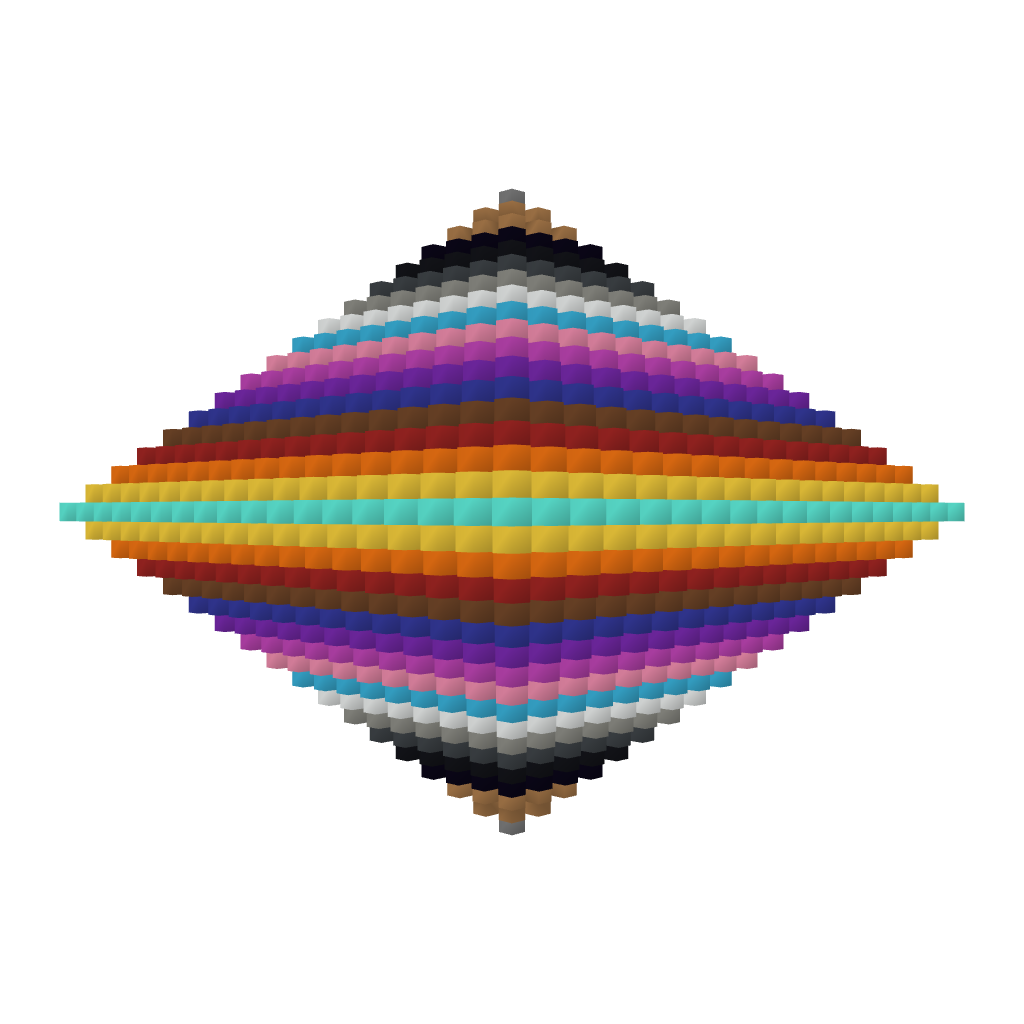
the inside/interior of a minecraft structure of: Artistic Rainbow Pyramid 2